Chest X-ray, PA view. Patient: 55 years old, sex M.
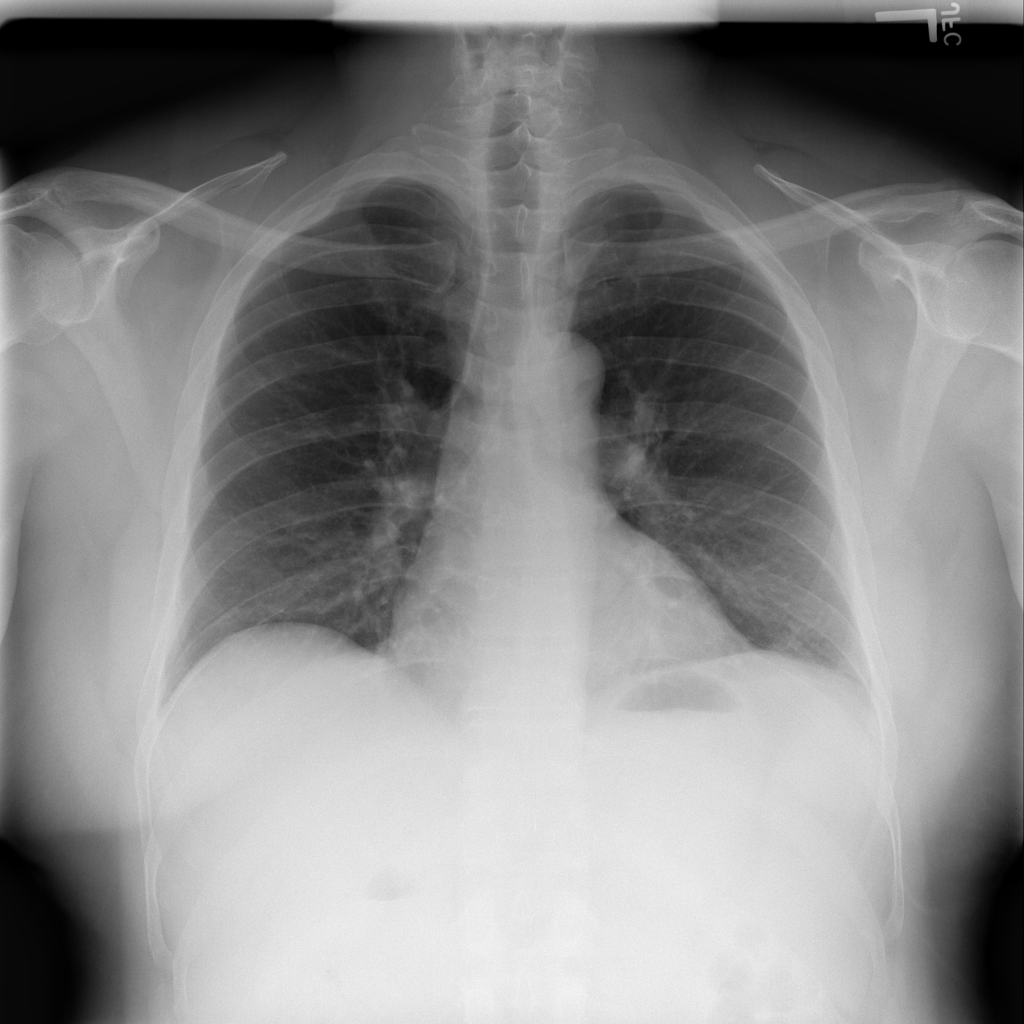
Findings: No Finding